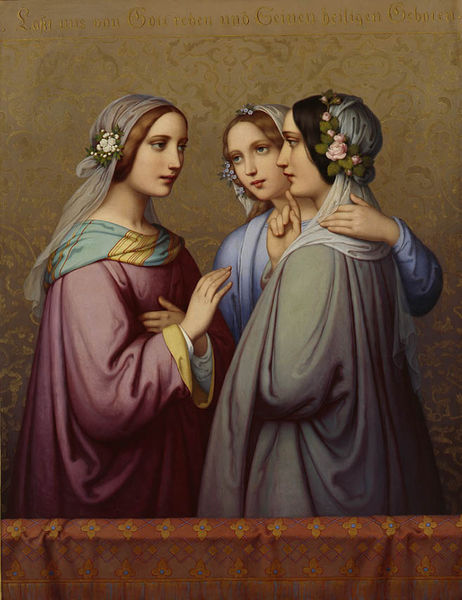
Titel: Drei Jungfrauen
Künstler: Marie Ellenrieder
Standort: Karlsruhe
Institution: Staatliche Kunsthalle Karlsruhe
Schlagwörter: blau, gemälde, gott, gruppe, hand, umhang, weiß, frauen, gelb, grün, mädchen, blume, blumen, damen, finger, frau, frisur, frisuren, geste, grau, haar, hintergrund, kleider, mund, nase, reden, schmuck, türkis, zeichen, blick, blüte, blüten, rosen, rot, schal, schleier, tuch, gespräch, muster, ornament, teppich, gesichter, arm, arme, augen, blicke, falten, gesicht, haarschmuck, halten, kleidung, hände, portrait, porträt, vorhang, öl, brüstung, auge, gewand, gold, kostüm, mantel, stoff, tücher, adel, drei, gewänder, rosa, schulter, zart, kopfbedeckung, farbig, schrift, unterhaltung, studie, farbe, lila, violett, romantik, grazien, jugendstil, klatsch, münder, nasen, sprechen, tapete, runde, kopftuch, inschrift, dekor, streifen, robe, deutsch, geländer, edel, zeigen, nazarener, schwestern, umarmen, glaube, jungfrau, text, flüstern, gestik, hauben, gebet, kranz, christlich, toga, mittelalter, feuerbach, begegnung, kopftücher, religiös, blumenkranz, diskussion, fingerzeig, gebote, ballustrade, hochzeit, patrizier, elisabeth, heilige, mild, vergissmeinnicht, maria, klassik, kopfschmuck, junge frauen, artdeco, antikisch, drei frauen, heimsuchung, purpur, verkündigung, präraffaelit, fromm, schwatz, warnung, lebendig, jungfrauen, gewandt, trio, freundin, gebete, rennaisance, redegestus, geflüster, drei grazien, blikc, tratsch, 3, gem#lde, gewánder, schleieer, jungfraue, heilige gebote, köeid, gemen